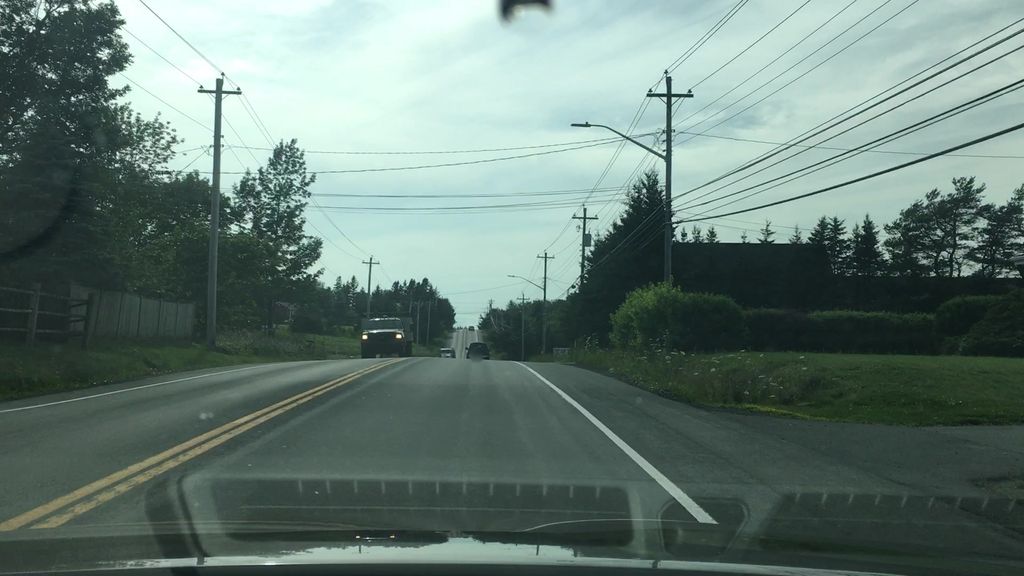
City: halifax